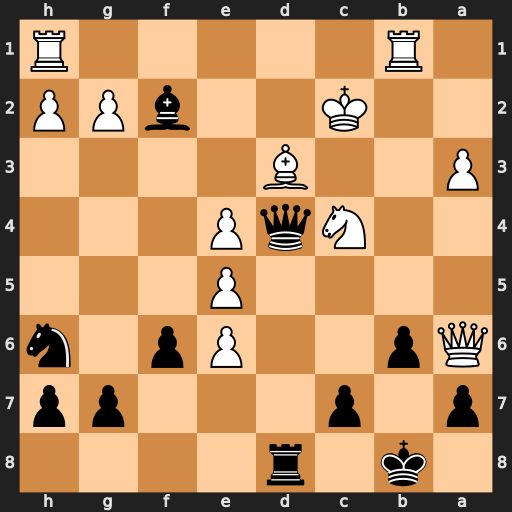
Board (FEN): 1k1r4/p1p3pp/Qp2Pp1n/4P3/2NqP3/P2B4/2K2bPP/1R5R
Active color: b
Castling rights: -
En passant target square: -
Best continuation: Qxd3+ Kb2 Qe2+ Kb3 Rd3+